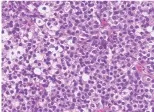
The hematoxylin-eosin (HE) and immunohistochemical pictures. (B) The tumor cells show diffuse heterogeneous proliferation, increased mitotic signs, and visible multifocal necrosis (HE, original magnification, 200x).
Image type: pathology (h&e)